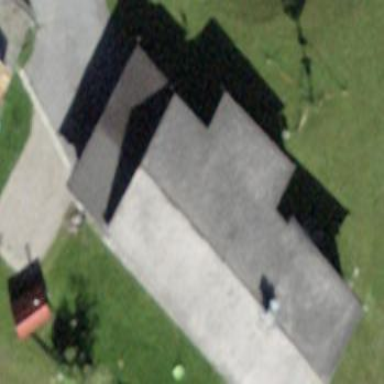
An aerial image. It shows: Building with tiled roof.